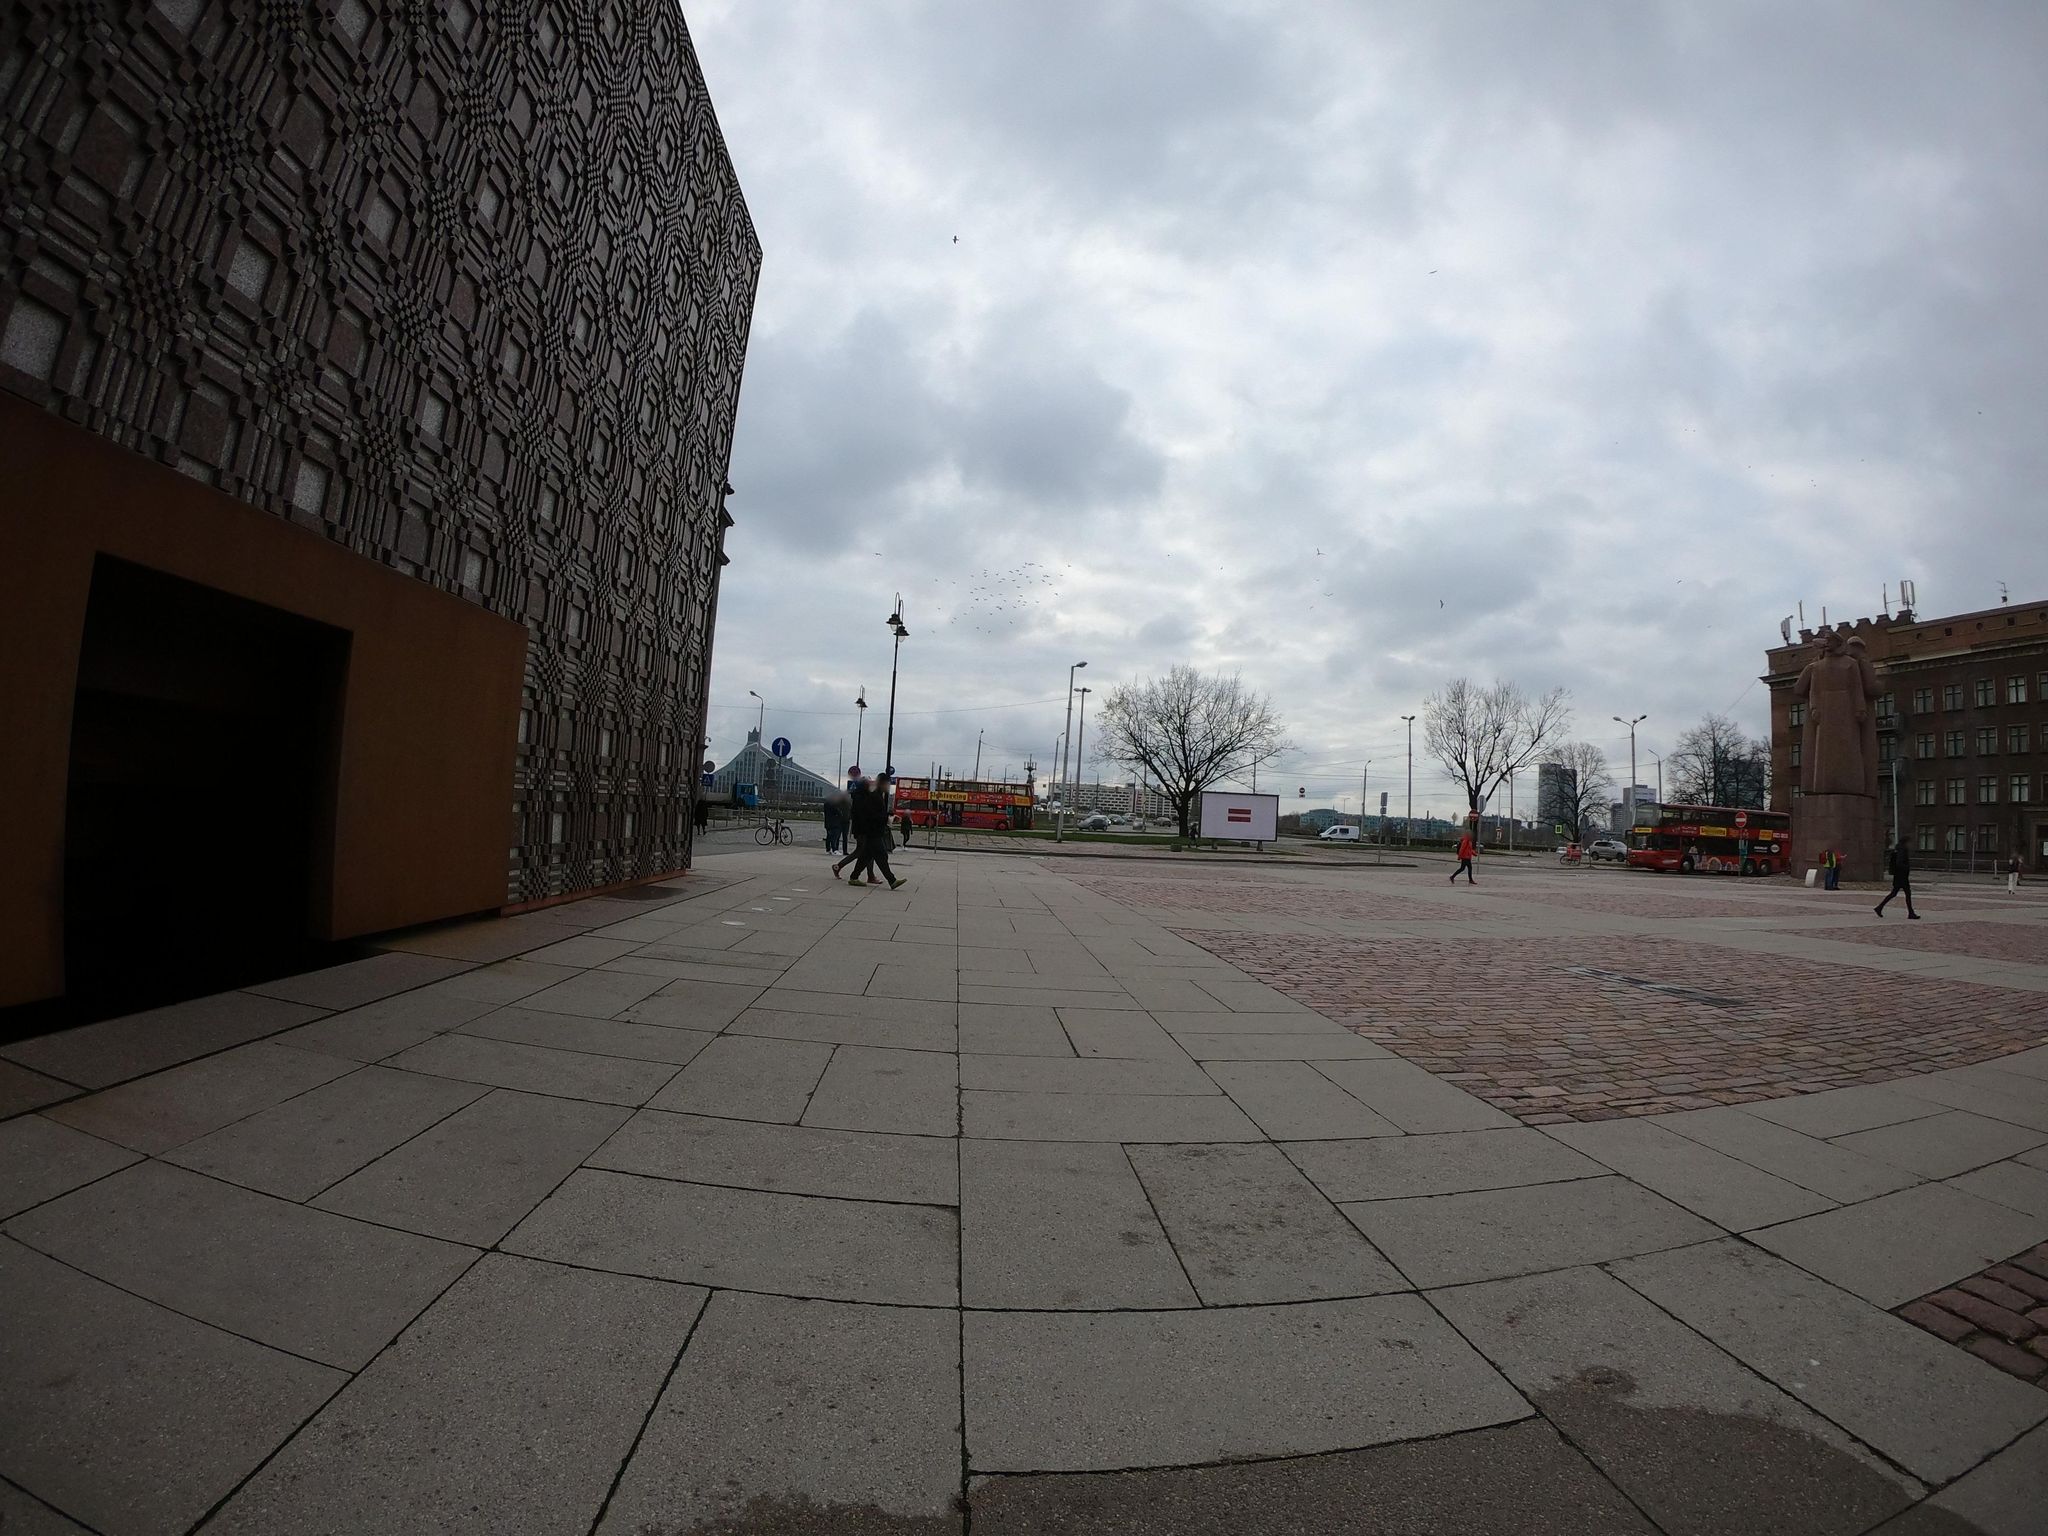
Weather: cloudy
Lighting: day
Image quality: good
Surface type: walking surface
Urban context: urban centre
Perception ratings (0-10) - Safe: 6.86, Lively: 7.9, Beautiful: 8.86, Boring: 6.54, Depressing: 3.43, Wealthy: 3.71